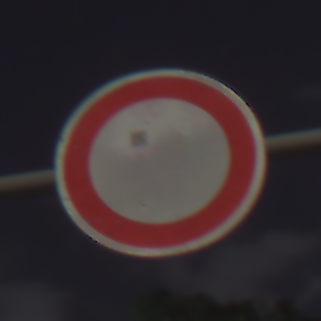
Verkehrszeichen: VerbotFahrzeugeAllerArt
Umgebung: Outdoor, Suburban
Tageszeit: Night
Wetter: PartlyCloudy
Licht: Artificial
Jahreszeit: NotSpecified
Kontrast: HighContrast